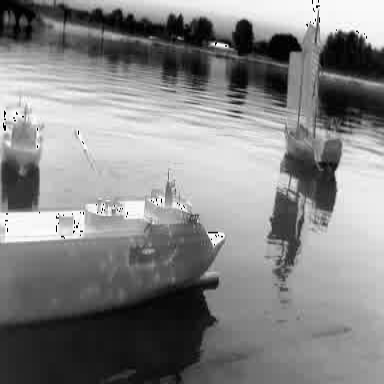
There is a liner in the infrared image.